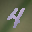
Label: 4